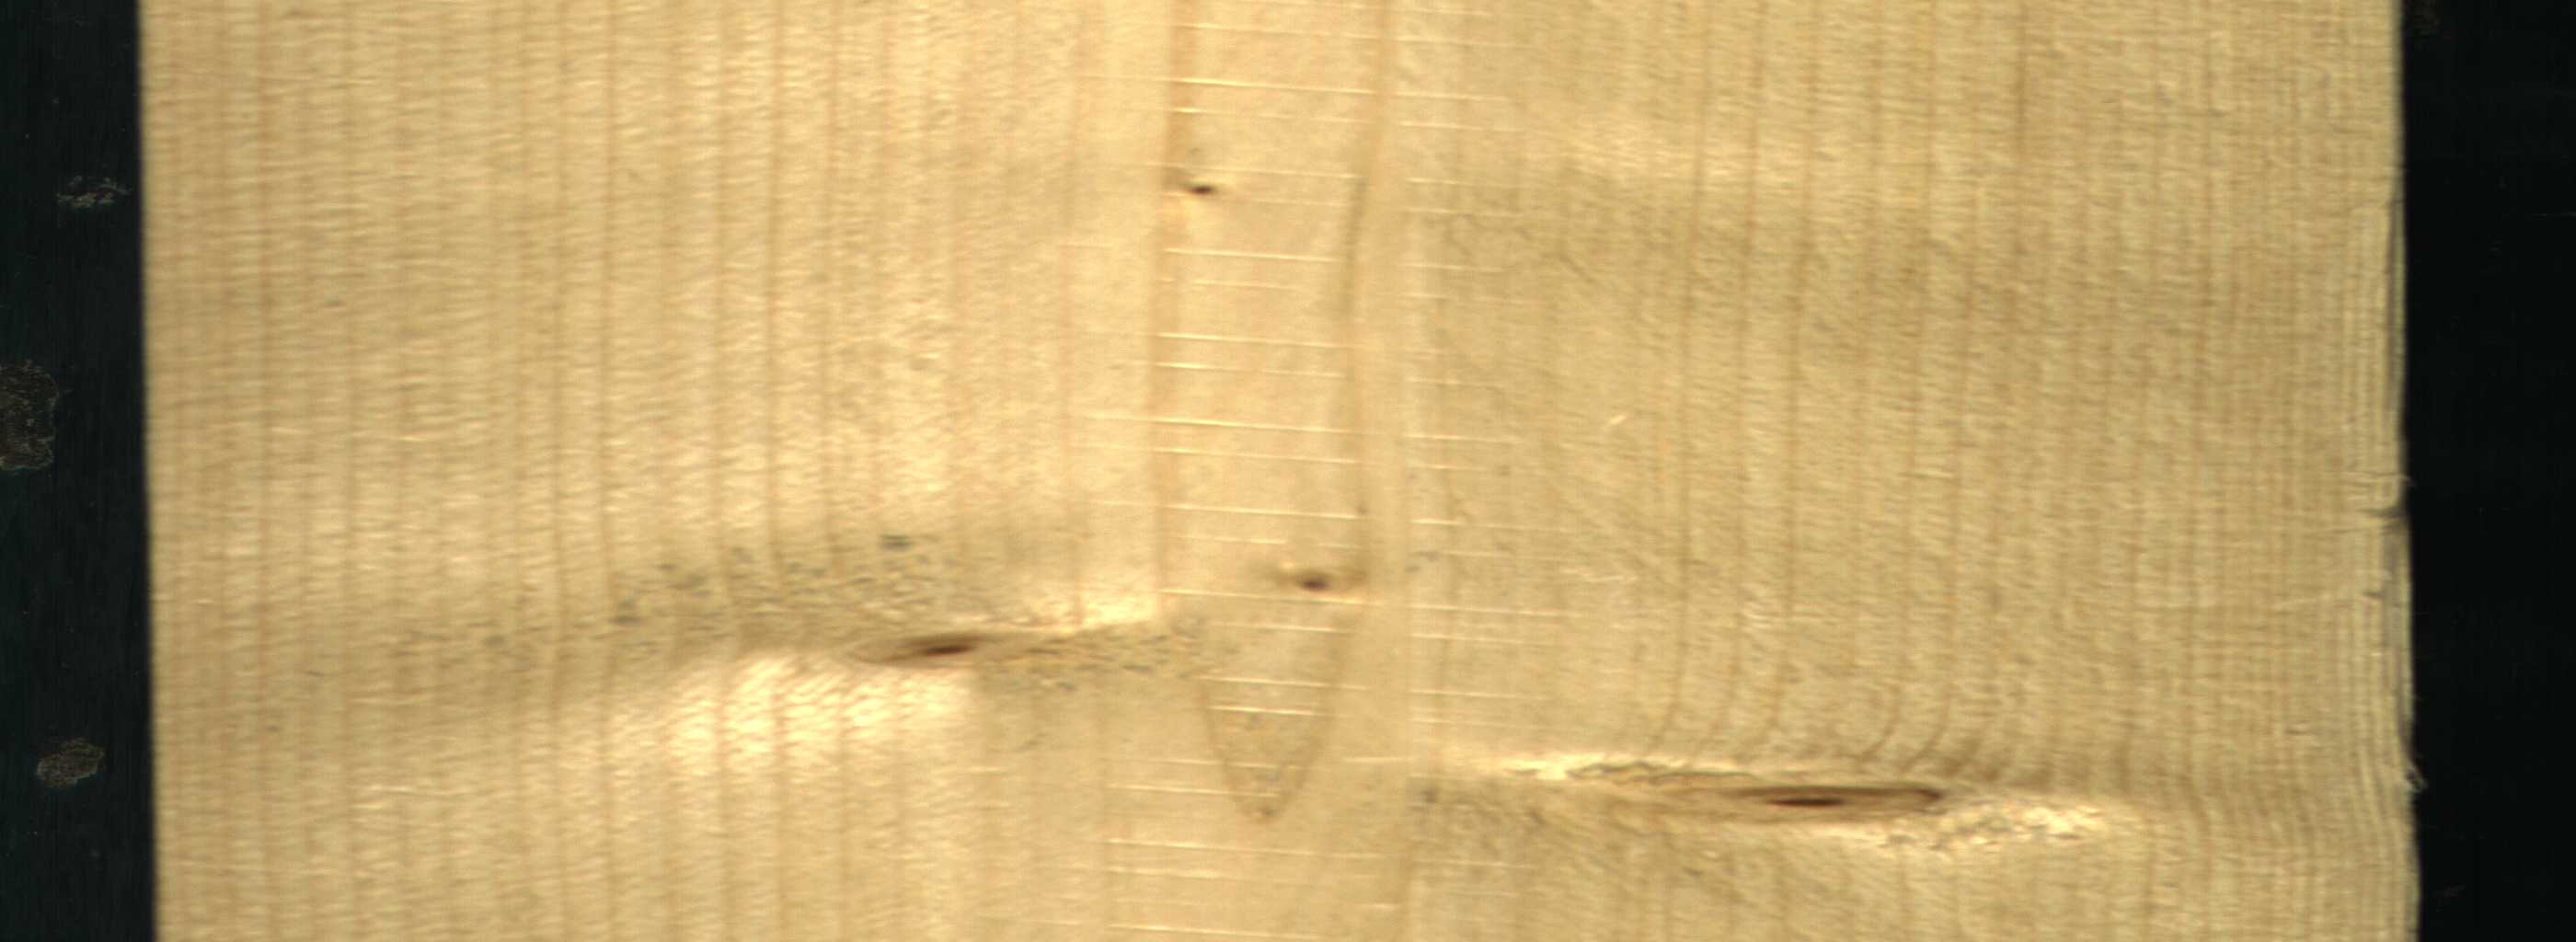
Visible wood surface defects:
Live_Knot
Live_Knot